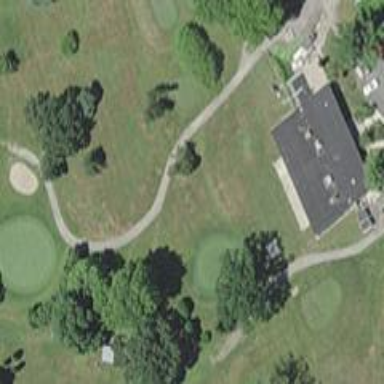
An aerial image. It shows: Service road used as golf cart path.